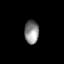
Tissue: skin
Cell type: Fibroblasts
Senescence score: 0.6922
Nuclear area (px): 326
Mean DAPI intensity: 138.242